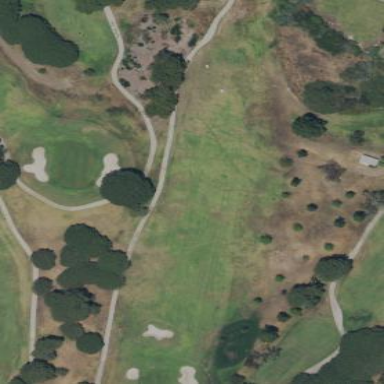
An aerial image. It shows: Scenic golf fairway.